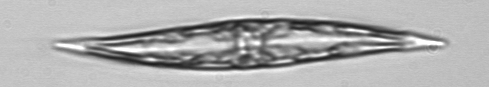
Label: Pleurosigma